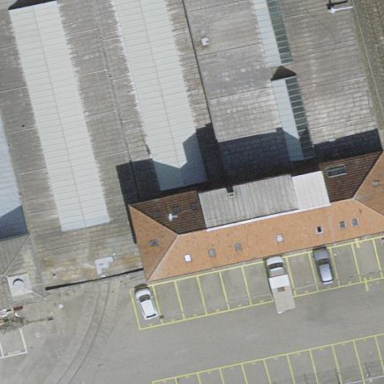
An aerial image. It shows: Industrial building with hipped roof.